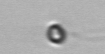
Label: flagellate